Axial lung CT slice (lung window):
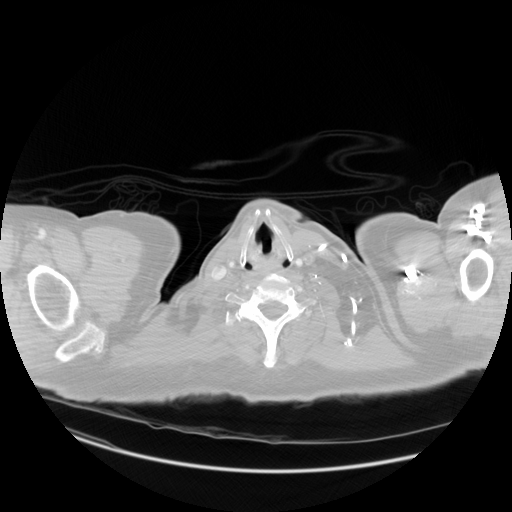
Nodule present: no